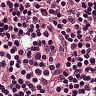
Metastatic tissue present: no